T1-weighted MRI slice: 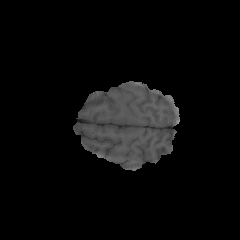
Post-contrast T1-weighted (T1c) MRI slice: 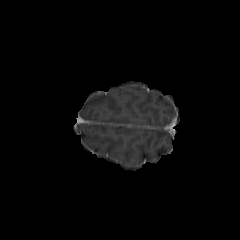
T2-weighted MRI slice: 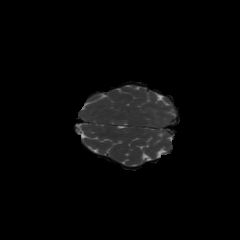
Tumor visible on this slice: no